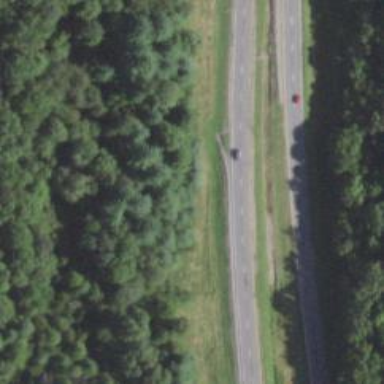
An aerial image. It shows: This image shows trunk highway that functions as expressway.